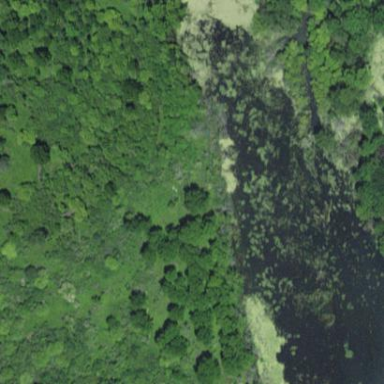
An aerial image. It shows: Marsh wetland.